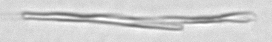
Label: fiber